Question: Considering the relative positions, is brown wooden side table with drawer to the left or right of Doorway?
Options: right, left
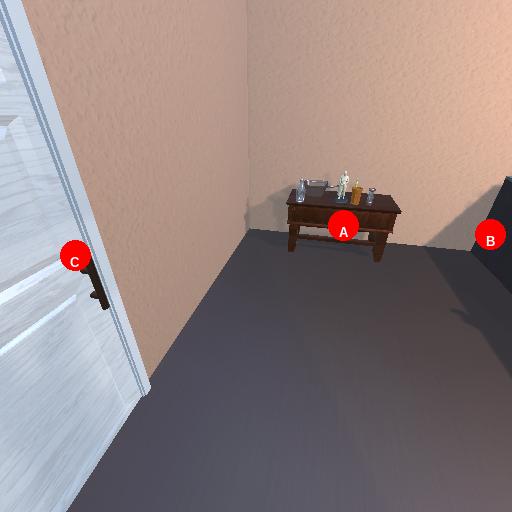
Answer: right